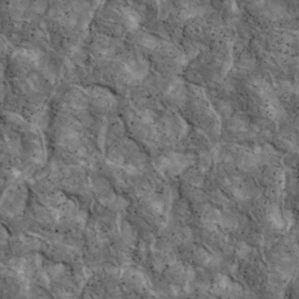
Label: non_frost